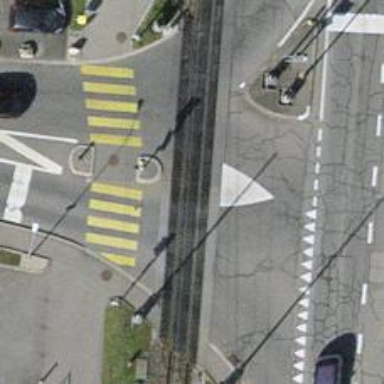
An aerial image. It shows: Level crossing with double half barrier.